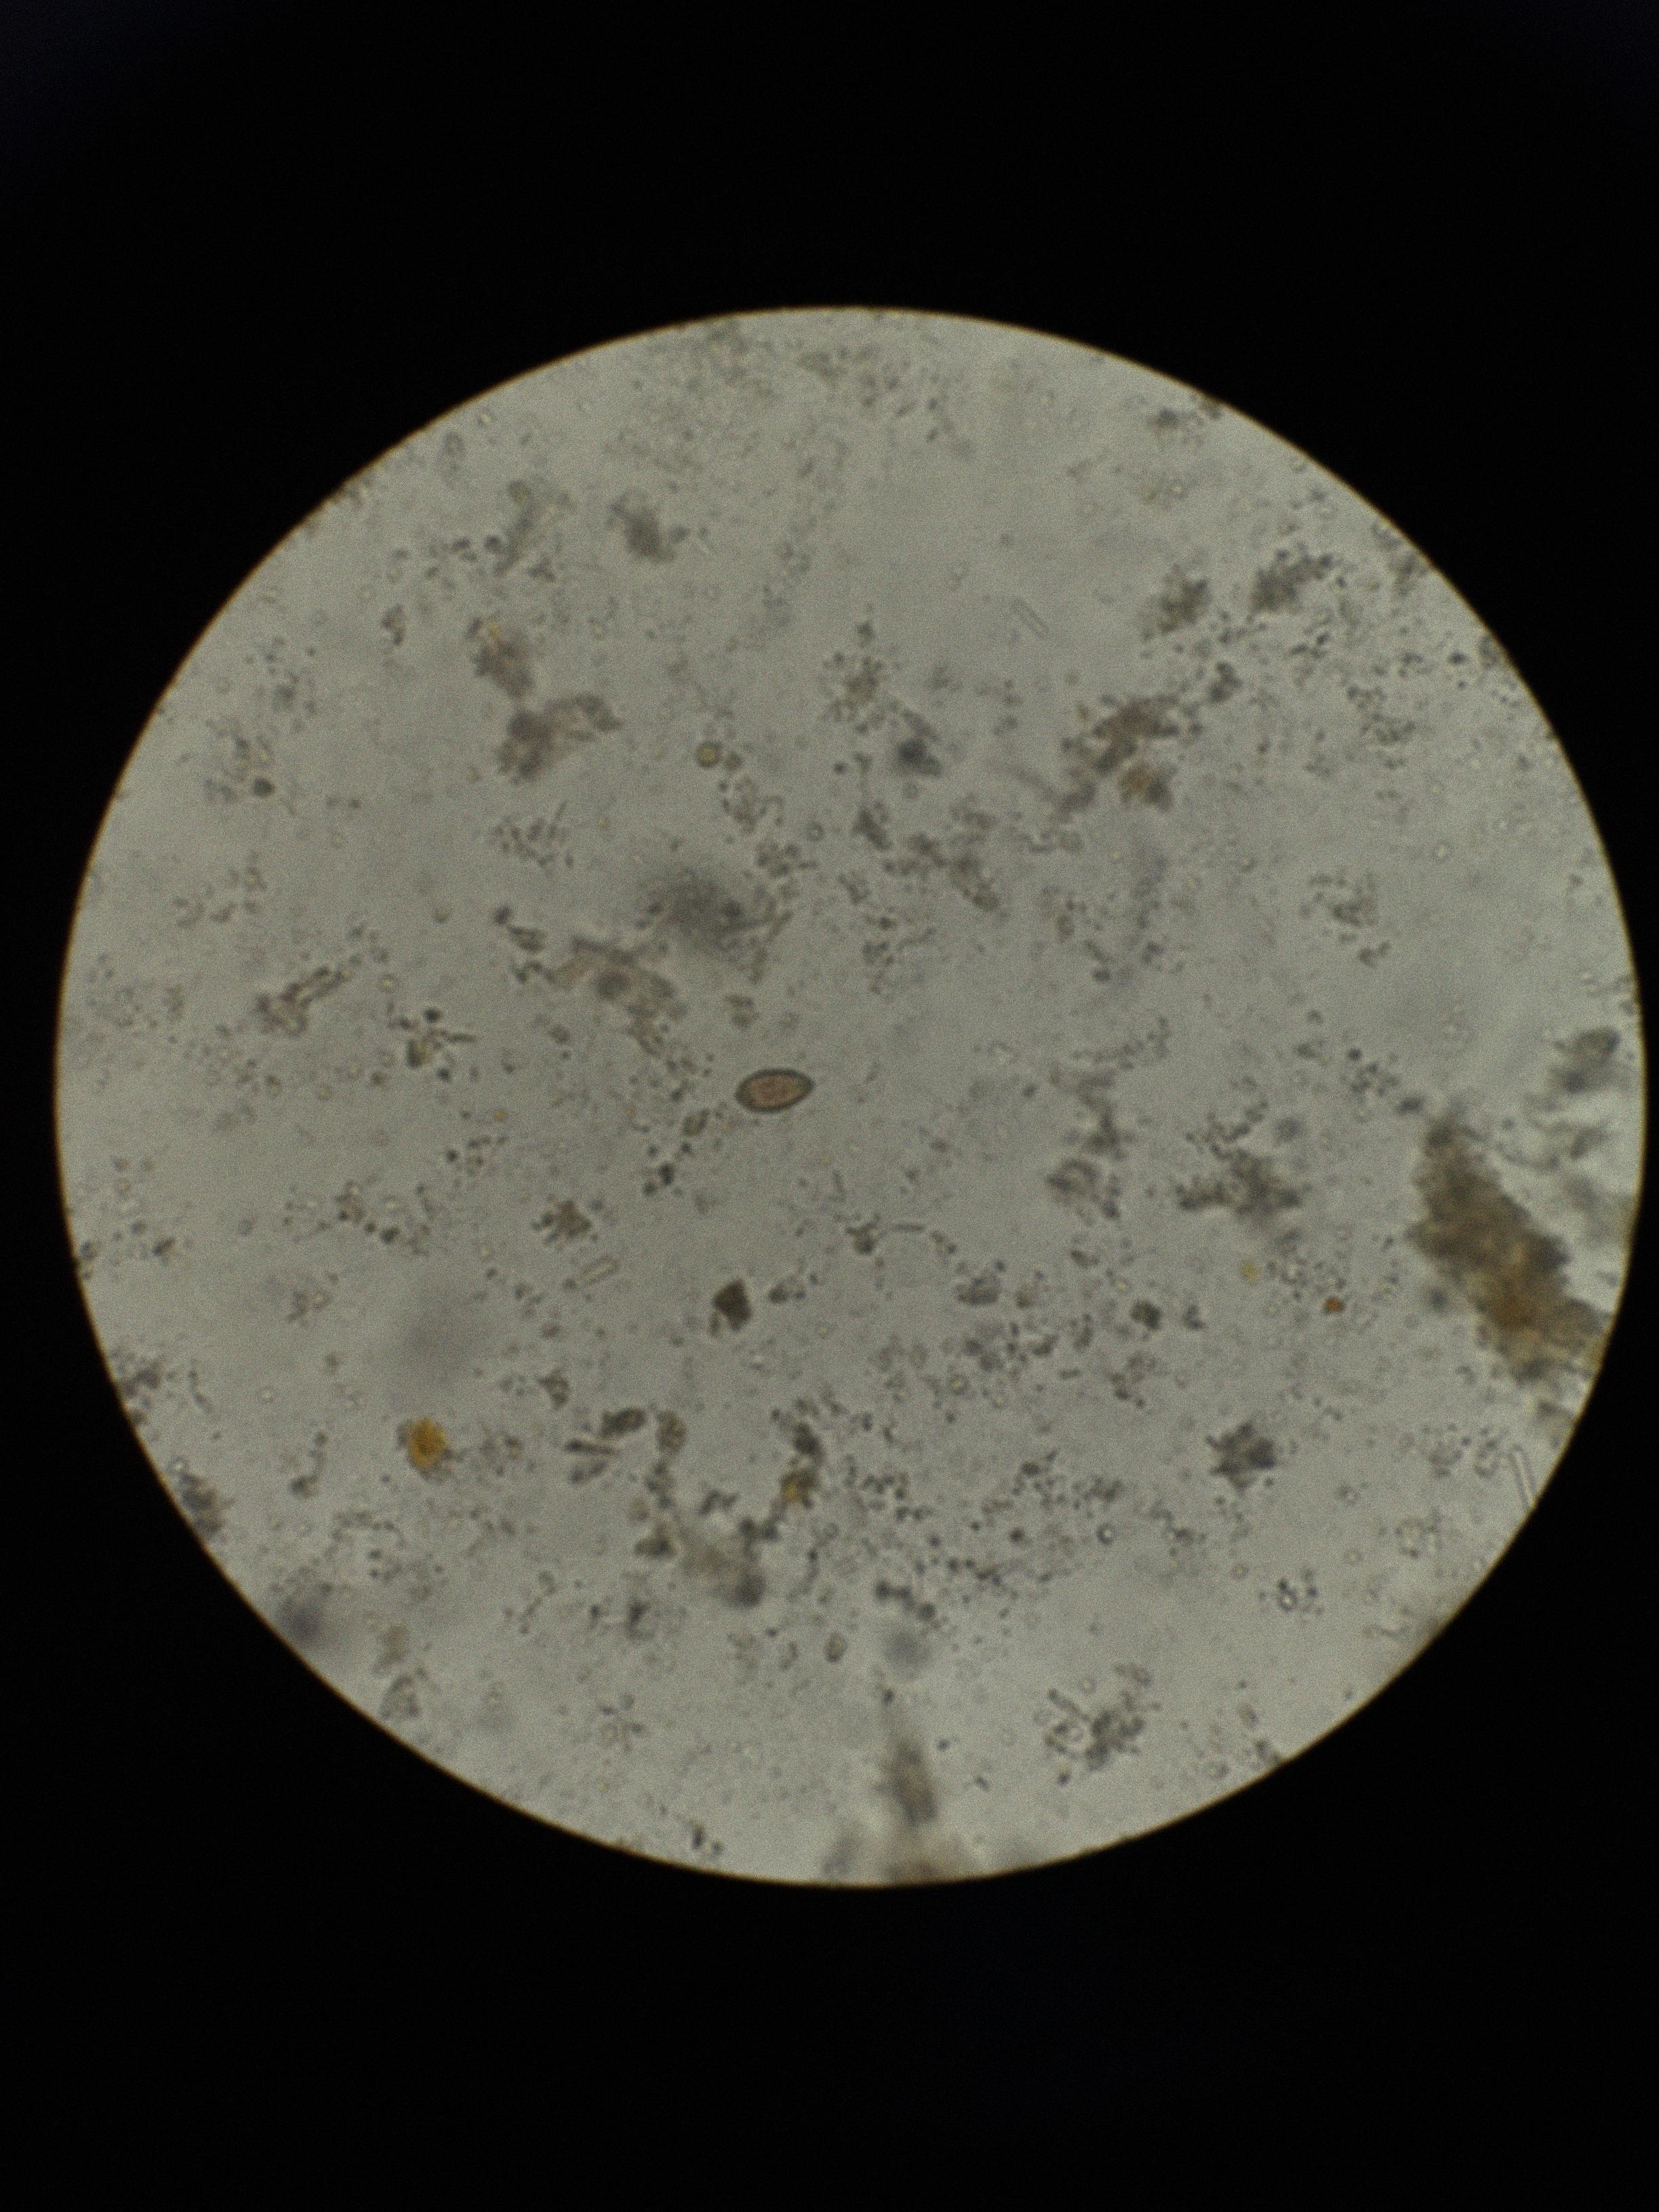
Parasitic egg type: Opisthorchis viverrine